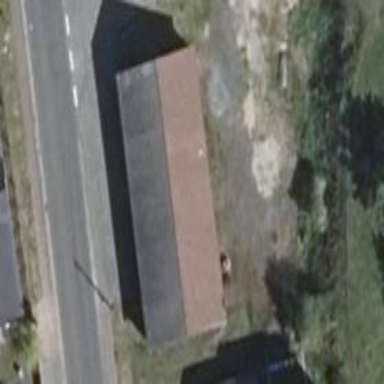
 where the roof is oriented along the structure."